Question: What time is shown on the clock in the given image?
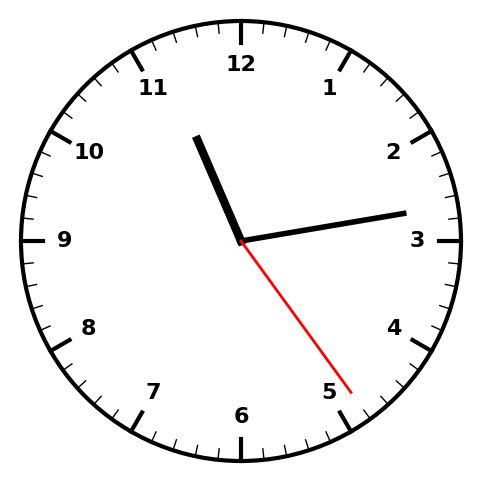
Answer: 11:13:24